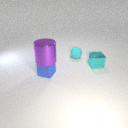
small cyan metal cube to the right of small blue metal cube